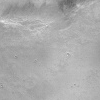
Atmospheric dust classification: not_dusty